Question: Is there a way to add the page attachment feature to the edit media screen? So if I add/edit a media item, I can also attach/re-attach it to a page.
Here's the code I have so far:
'''
function my_post_submitbox_misc_actions( $id ){
$post = get_post( $id );
if( $post->post_parent > 0 ) {
if( get_post( $post->post_parent ) ) {
$title = _draft_or_post_title( $post->post_parent );
}
?>
<div class="misc-pub-section misc-pub-attachment">
Attached to: <strong><a href="<?php echo get_edit_post_link( $post->post_parent ); ?>"><?php echo $title ?></a></strong>
(<a class="hide-if-no-js" onclick="findPosts.open( ''media[]'', '<?php echo $post->ID ?>' );return false;" href="#the-list"><?php _e( 'Re-Attach' ); ?></a>)
</div>
<?php
} else { ?>
<?php _e( '(Unattached)' ); ?><br />
<a class="hide-if-no-js" onclick="findPosts.open( 'media[]', '<?php echo $post->ID ?>' );return false;" href="#the-list"><?php _e( 'Attach' ); ?></a>
<?php
}
}
add_action( 'attachment_submitbox_misc_actions', 'my_post_submitbox_misc_actions' );
'''
And here's my call to the database:
'''
global $wpdb;
$wpdb->query( $wpdb->prepare( "UPDATE $wpdb->posts SET post_parent = %d WHERE post_type = 'attachment'", $parent_id ) );
if ( isset( $attached ) ) {
$location = 'upload.php';
if ( $referer = wp_get_referer() ) {
if ( false !== strpos( $referer, 'upload.php' ) )
$location = $referer;
}
$location = add_query_arg( array( 'attached' => $attached ) , $location );
wp_redirect( $location );
}
'''

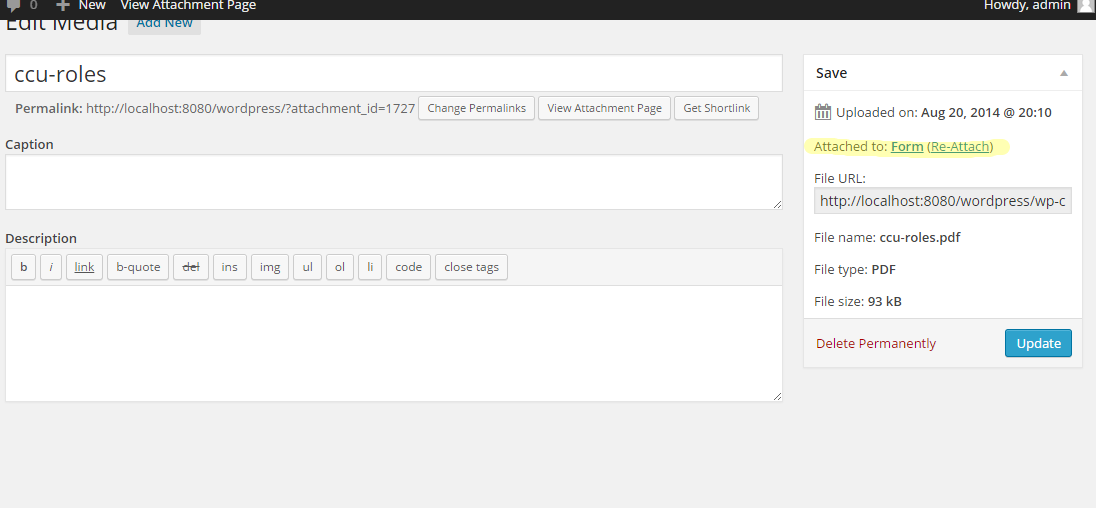
Answer: So after a little help from Daniel and some research, I was finally able to make it work! Here's how my code looks now:
'''
function spd_submitbox_misc_actions( $id ) {
global $pagenow, $typenow;
// We only want to run the code on a specific page
if( $pagenow != 'post.php' || $typenow != 'attachment' ) {
return;
}
$post = get_post( $id );
if( $post->post_parent > 0 ) {
if( get_post( $post->post_parent ) ) {
$title = _draft_or_post_title( $post->post_parent );
}
?>
<div class="misc-pub-section misc-pub-attachment">
Attached to: <strong><a href="<?php echo get_edit_post_link( $post->post_parent ); ?>"><?php echo $title ?></a></strong>
<a class="hide-if-no-js" onclick="findPosts.open('action','find_posts');return false;" href="#"><?php _e( ' (Re-Attach) ' ); ?></a>
</div>
<?php
} else { ?>
<div class="misc-pub-section misc-pub-attachment">
Attached to: (Unattached) <a class="hide-if-no-js" onclick="findPosts.open('action','find_posts');return false;" href="#"><?php _e( 'Attach' ); ?></a>
</div>
<?php
}
}
add_action( 'attachment_submitbox_misc_actions', 'spd_submitbox_misc_actions' );
// Function to call the find_posts_div pop up OUTSIDE the post form
function spd_post_submitbox_misc_form() {
global $pagenow, $typenow;
// We only want to run on edit media page
if( $pagenow != 'post.php' || $typenow != 'attachment' )
return;
// Enqueue our scripts
wp_enqueue_style('thickbox');
wp_enqueue_script('thickbox'); // needed for find posts div
wp_enqueue_script('media');
wp_enqueue_script('wp-ajax-response');
$send_to = get_template_directory_uri() . '/inc/spdfunctions/spd_post_actions.php';
?>
<form name="attach-to-post" method="post" action="<?php echo $send_to; ?>">
<?php find_posts_div(); ?>
<input type="hidden" name="attach-to-post" value="attach" />
<input type="hidden" name="attachment-id" value="<?php the_ID(); ?>" />
</form>
<?php
}
add_filter('admin_footer','spd_post_submitbox_misc_form');
'''
Then to process the submission:
'''
if ( $_REQUEST['action'] && isset( $_POST['attach-to-post'] ) ) {
$location = $_SERVER['DOCUMENT_ROOT'];
include( $location . '/wp-load.php' );
$parent_id = $_POST['found_post_id'];
$attach_id = (int) $_POST['attachment-id'];
$attached = $wpdb->query( $wpdb->prepare( "UPDATE $wpdb->posts SET post_parent = %d WHERE post_type = 'attachment' AND ID IN ( %d )", $parent_id, $attach_id ) );
//redirect back to edit media screen
if ( isset( $attached ) ) {
$referer = wp_get_referer();
$location = add_query_arg( array( 'attached' => $attached ) , $referer );
wp_redirect( $location );
}
}
'''
Thanks again, Daniel, for all your help. It was very much appreciated!